Aerial crown-view tile of a tropical tree (Barro Colorado Island, Panama), acquired 20241014:
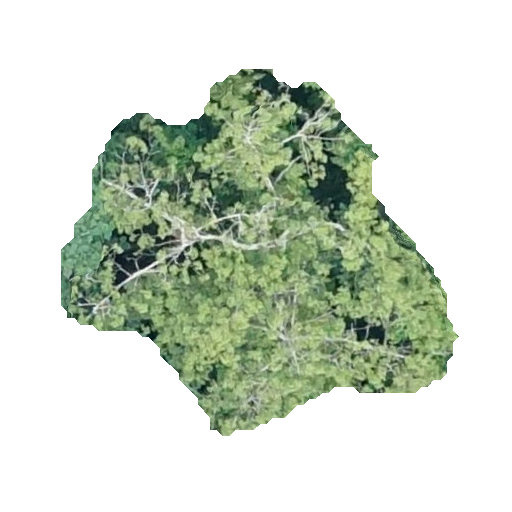
Species: Ceiba pentandra
GBIF accepted scientific name: Ceiba pentandra
Crown area: 142.16 m²